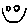
Label: smiley face